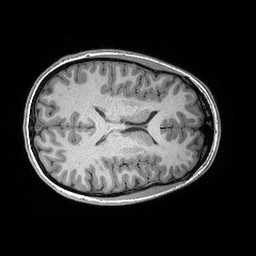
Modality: T1w
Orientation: axial
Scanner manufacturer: siemens
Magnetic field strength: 3 T
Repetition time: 2.3 s
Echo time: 0.00298 s